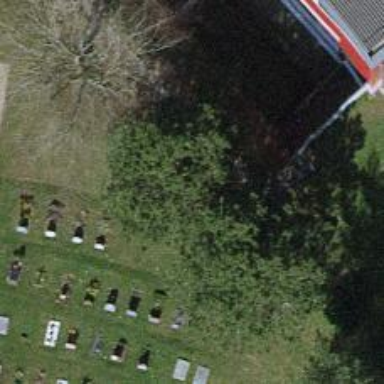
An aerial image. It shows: Evergreen needle-leaved tree in cemetery.